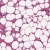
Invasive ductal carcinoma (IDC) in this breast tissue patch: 0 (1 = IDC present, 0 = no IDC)